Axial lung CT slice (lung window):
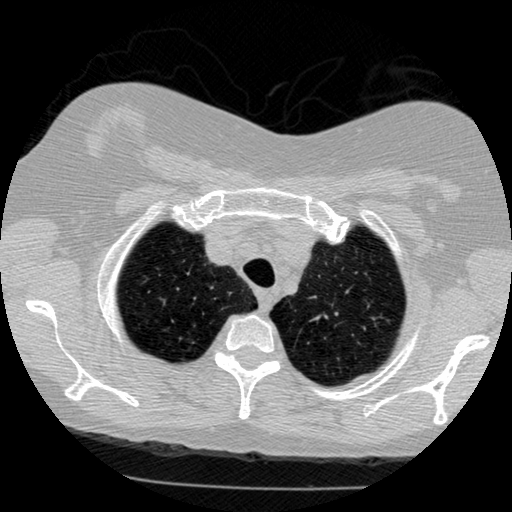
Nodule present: no